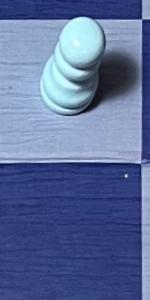
Label: Empty